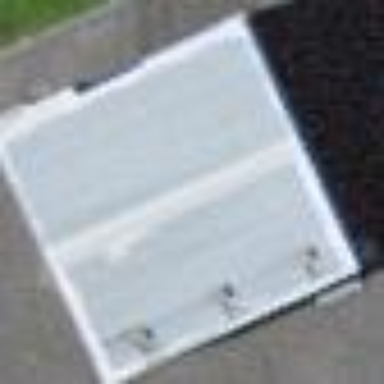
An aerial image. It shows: Commercial building.